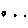
Label: hexagon